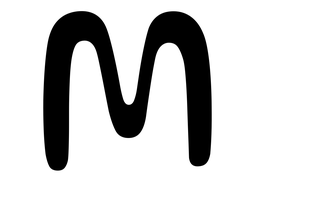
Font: Gluten_Light